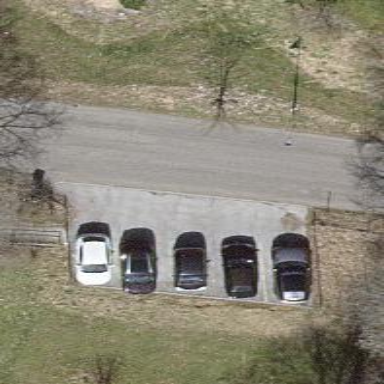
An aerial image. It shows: Parking area with surface.